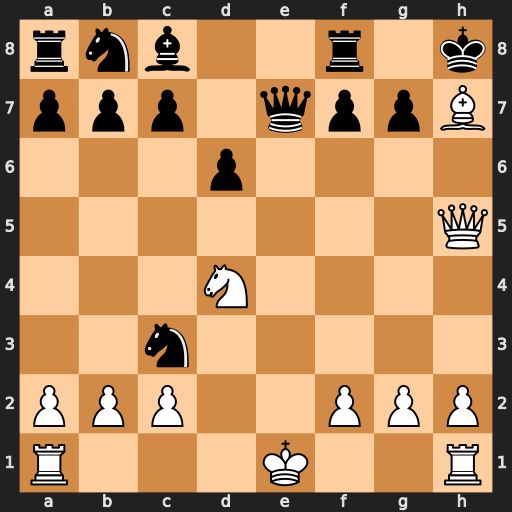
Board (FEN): rnb2r1k/ppp1qppB/3p4/7Q/3N4/2n5/PPP2PPP/R3K2R
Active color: w
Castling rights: KQ
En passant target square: -
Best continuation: Be4+ Kg8 Qh7#